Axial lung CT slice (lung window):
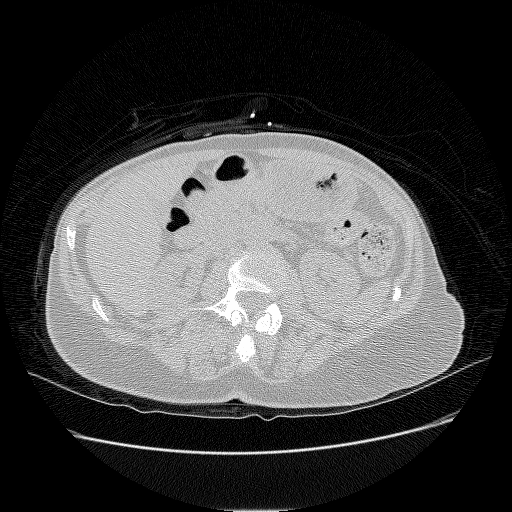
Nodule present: no